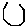
Label: hexagon